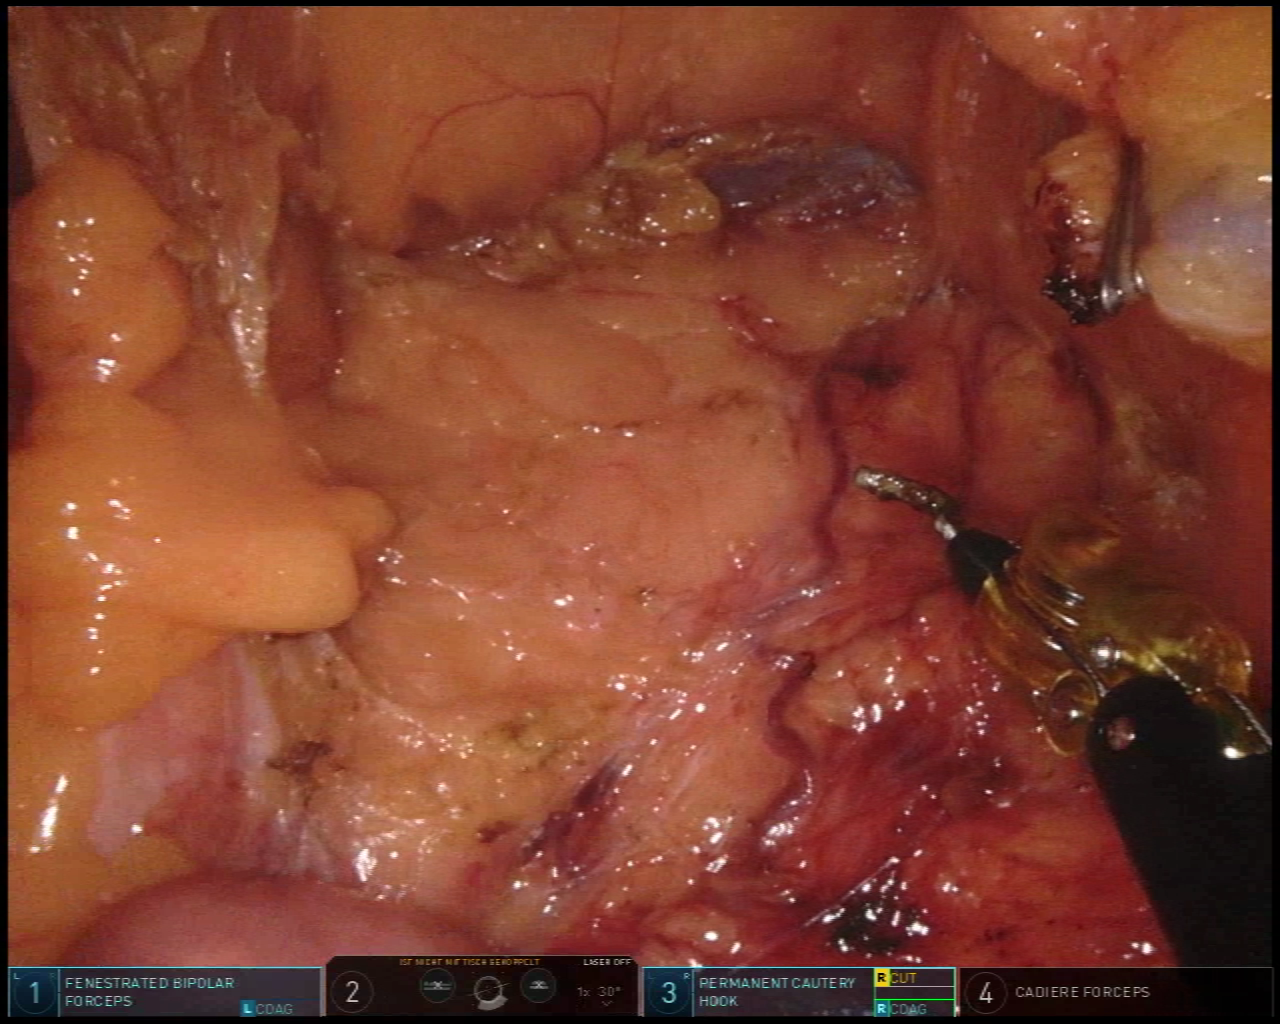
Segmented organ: spleen
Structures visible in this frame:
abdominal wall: yes
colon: yes
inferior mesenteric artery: no
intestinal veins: no
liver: no
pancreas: yes
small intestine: no
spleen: yes
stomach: no
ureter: no
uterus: no
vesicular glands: no